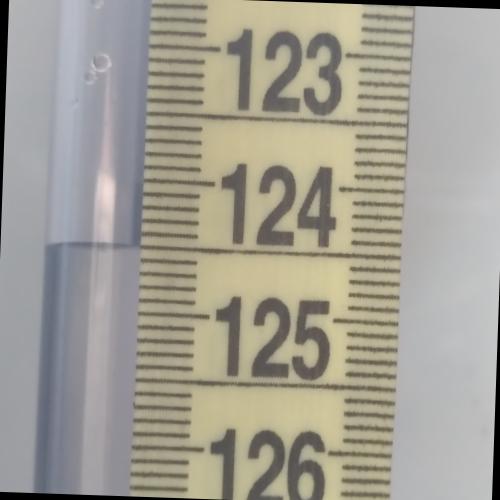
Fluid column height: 124.5 cm